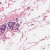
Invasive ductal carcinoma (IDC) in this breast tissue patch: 0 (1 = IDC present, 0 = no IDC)